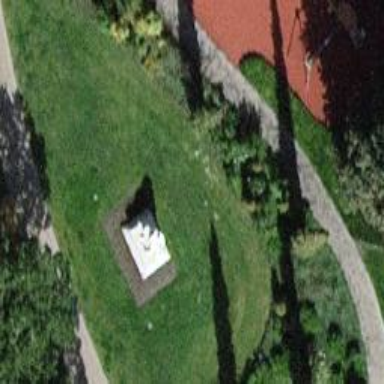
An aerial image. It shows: Memorial featuring statue.